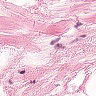
Metastatic tissue present: no